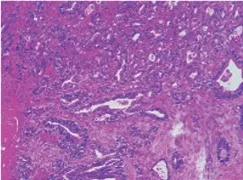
Left testicular tunica albuginea fibrous capsule-like tissue with occasional atypical glandular structures in the interstitium, suggestive of a tumor, Right testicular tunica albuginea, and ,appendage tissue reveal atypical glandular structures, indicating a possibility of metastatic adenoma, considering the immunohistochemical results, likely of gastrointestinal origin.
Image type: pathology (immunostaining)